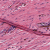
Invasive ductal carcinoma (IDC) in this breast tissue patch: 0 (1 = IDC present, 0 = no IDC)